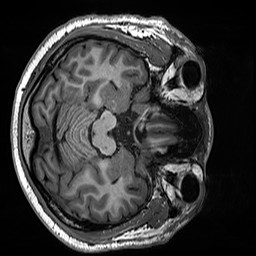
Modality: T1w
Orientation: axial
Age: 50
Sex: male
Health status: healthy
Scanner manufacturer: siemens
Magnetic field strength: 3 T
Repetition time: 2.5 s
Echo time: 0.00299 s